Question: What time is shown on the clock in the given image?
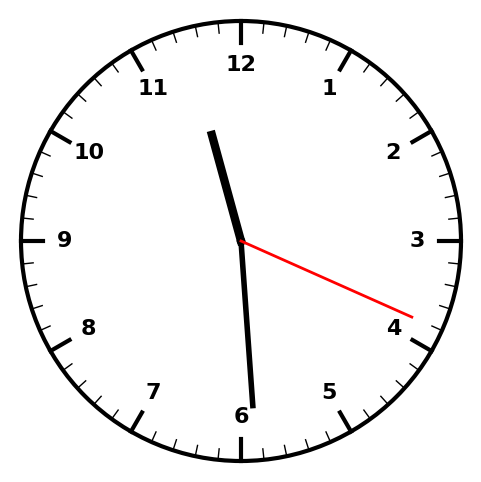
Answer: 11:29:19